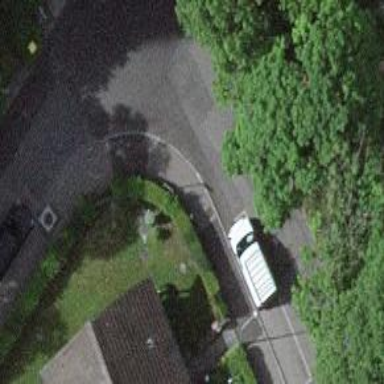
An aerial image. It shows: Asphalt footway with unmarked crossing.